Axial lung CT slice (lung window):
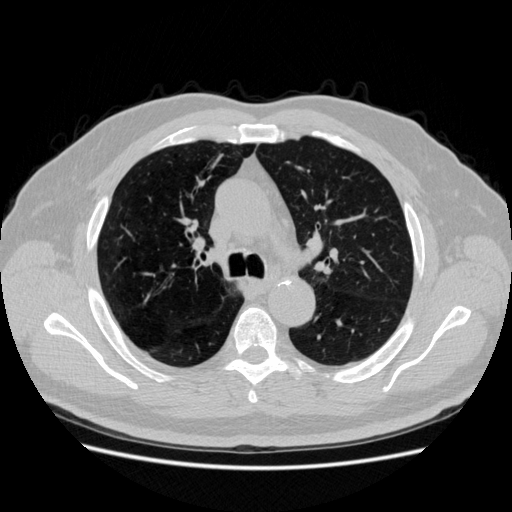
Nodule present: no